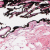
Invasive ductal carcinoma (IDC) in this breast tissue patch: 0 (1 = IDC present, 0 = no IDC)